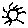
Label: sun